RGB frame:
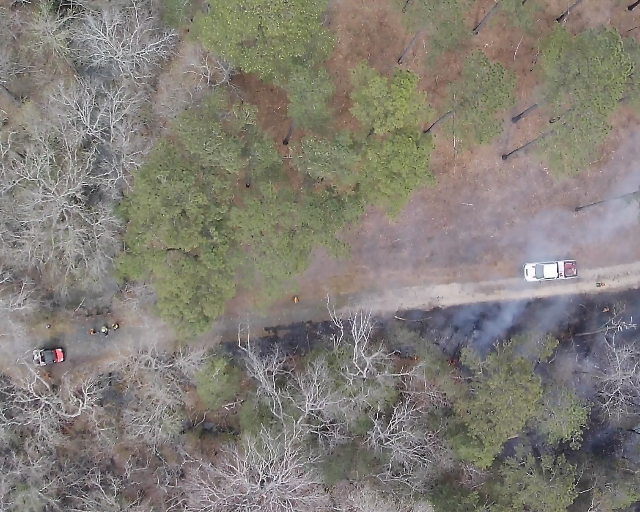
Thermal frame:
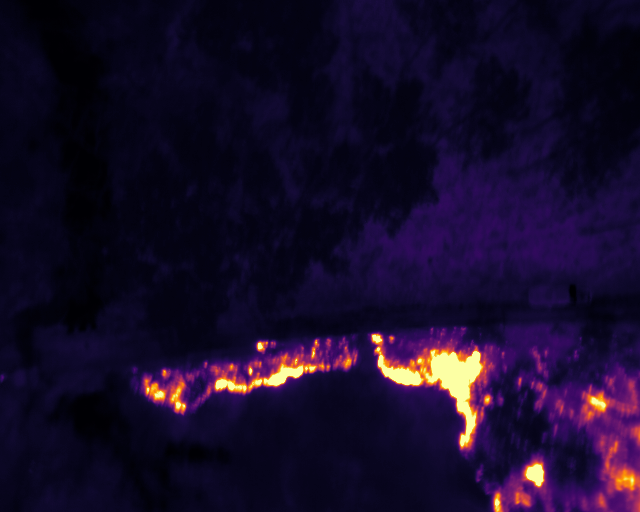
Captured: 2026-02-26 03:07:55
Pixels at or above 80 °C: 9865 (fraction of frame: 0.03011)